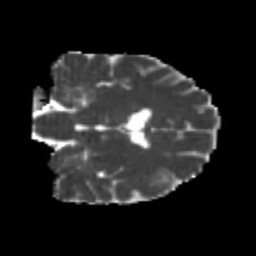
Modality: MD
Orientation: coronal
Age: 23
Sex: male
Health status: healthy
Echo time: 0.074 s